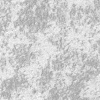
Atmospheric dust classification: not_dusty